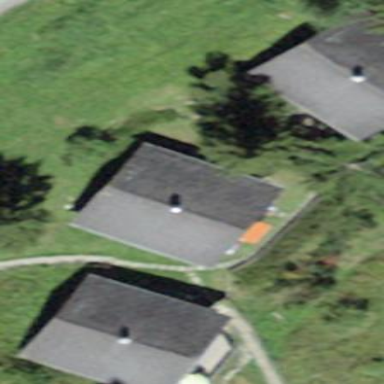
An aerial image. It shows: Detached building.